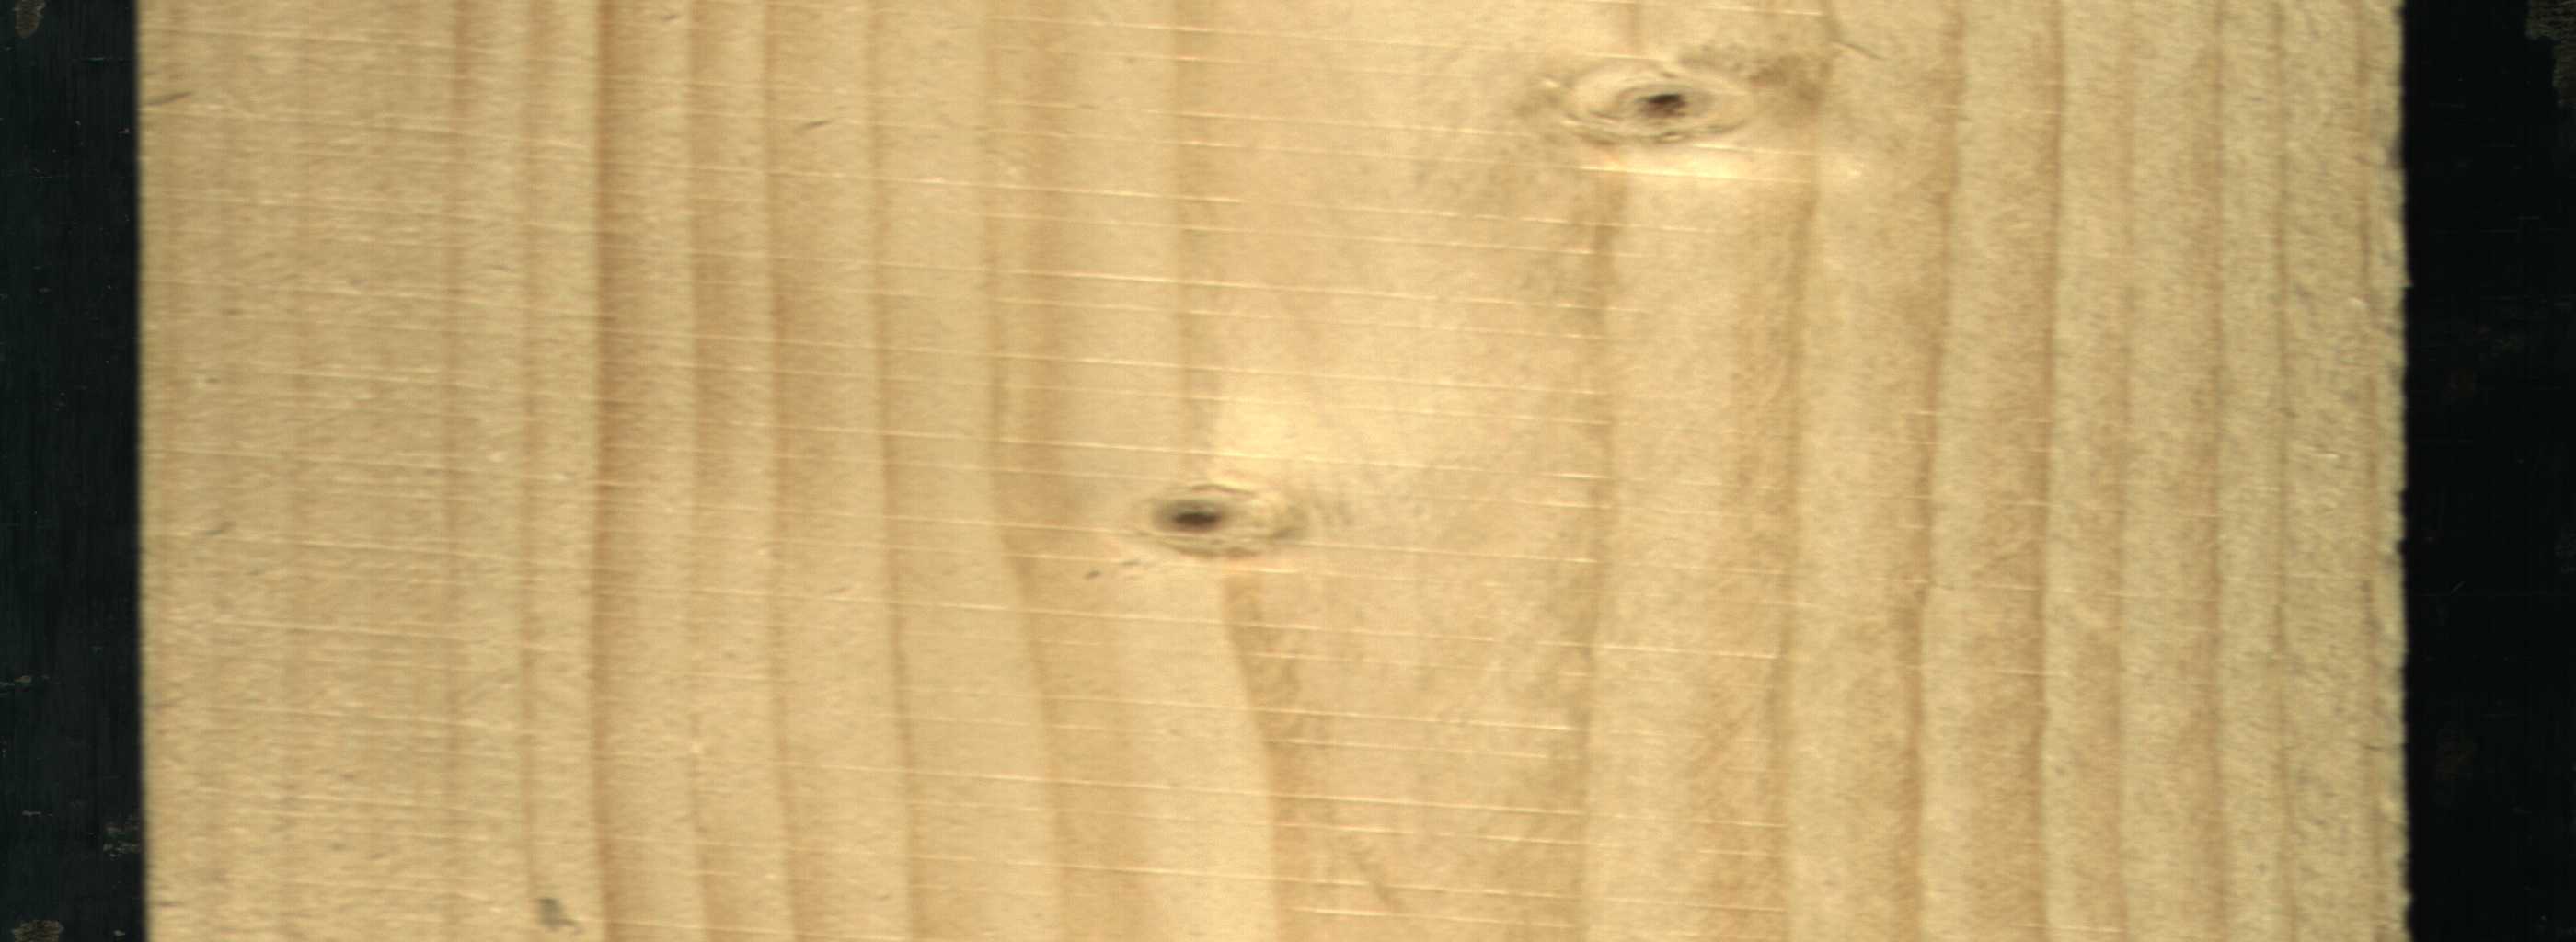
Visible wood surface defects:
Live_Knot
Live_Knot